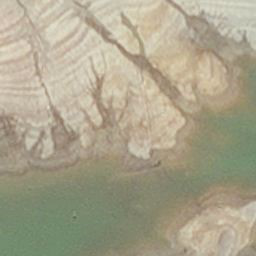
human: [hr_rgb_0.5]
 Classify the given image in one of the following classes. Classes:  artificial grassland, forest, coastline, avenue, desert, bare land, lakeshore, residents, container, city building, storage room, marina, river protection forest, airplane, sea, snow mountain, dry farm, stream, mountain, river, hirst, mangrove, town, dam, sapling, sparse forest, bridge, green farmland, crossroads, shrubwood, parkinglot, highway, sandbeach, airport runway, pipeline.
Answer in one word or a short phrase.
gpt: hirst